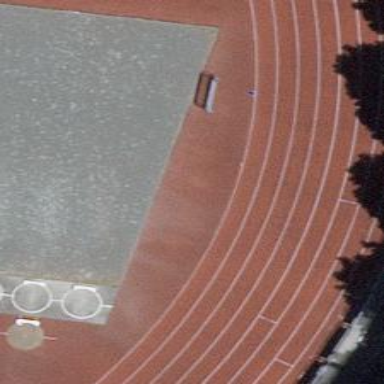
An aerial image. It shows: Athletics pitch for leisure land sports.